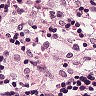
Metastatic tissue present: no